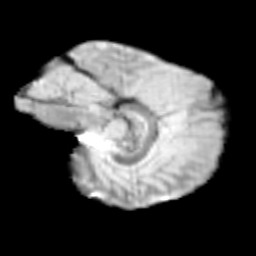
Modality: T2w
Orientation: sagittal
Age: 10
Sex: male
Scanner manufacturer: siemens
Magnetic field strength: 3 T
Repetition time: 3.8 s
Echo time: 0.07 s